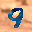
Label: 9